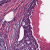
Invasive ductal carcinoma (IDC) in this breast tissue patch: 0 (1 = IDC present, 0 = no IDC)